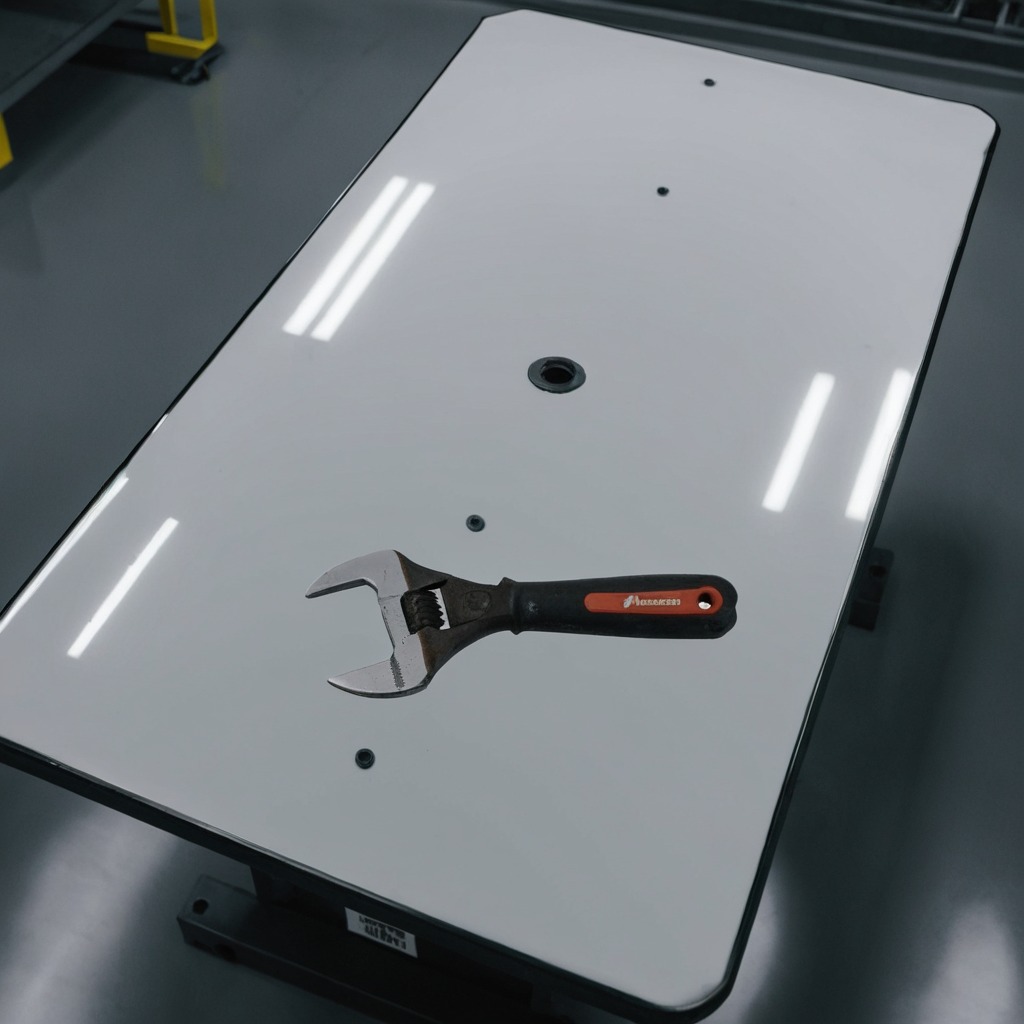
A wrench is lying on a high-gloss table in a ship maintenance bay industrial lighting.